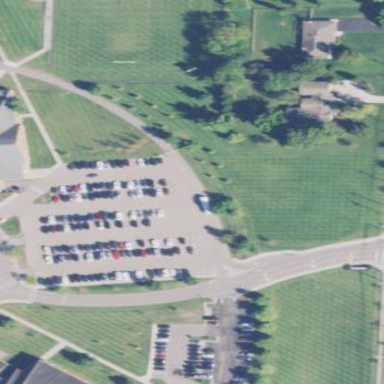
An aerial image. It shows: Parking area.